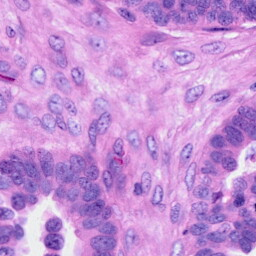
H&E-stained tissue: Ovarian